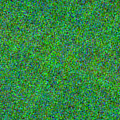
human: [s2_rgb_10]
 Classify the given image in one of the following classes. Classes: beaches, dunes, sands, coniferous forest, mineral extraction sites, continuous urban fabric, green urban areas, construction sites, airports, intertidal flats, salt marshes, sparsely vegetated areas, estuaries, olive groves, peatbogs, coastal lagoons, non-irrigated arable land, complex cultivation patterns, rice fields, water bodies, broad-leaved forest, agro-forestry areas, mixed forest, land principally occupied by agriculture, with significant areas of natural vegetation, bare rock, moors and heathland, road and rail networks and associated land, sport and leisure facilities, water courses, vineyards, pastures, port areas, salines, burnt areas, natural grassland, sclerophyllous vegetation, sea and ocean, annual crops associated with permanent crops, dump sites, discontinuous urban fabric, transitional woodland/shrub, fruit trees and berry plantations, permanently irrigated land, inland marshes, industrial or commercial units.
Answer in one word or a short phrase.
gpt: sea and ocean